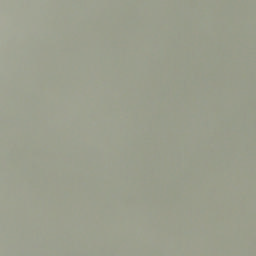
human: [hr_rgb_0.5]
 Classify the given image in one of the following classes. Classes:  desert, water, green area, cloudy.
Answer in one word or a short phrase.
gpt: cloudy